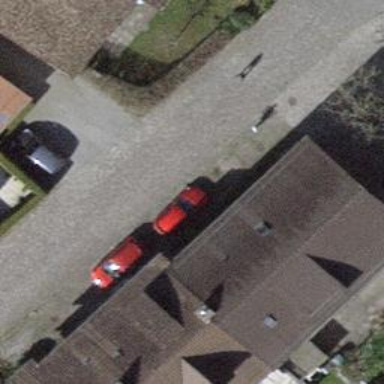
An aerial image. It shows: Residential road with sett surface.